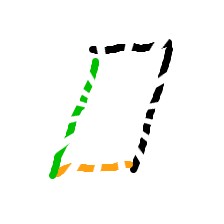
Shape: parallelogram